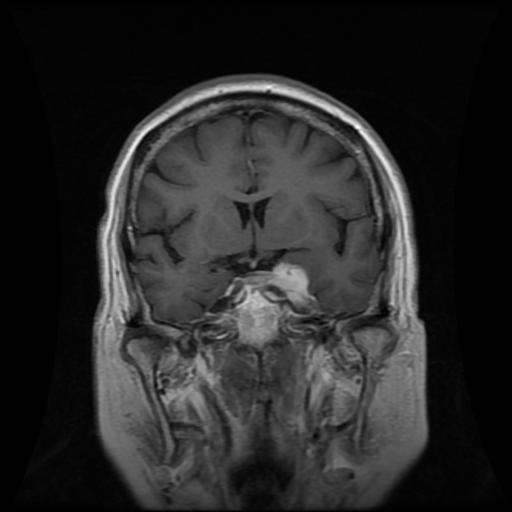
Label: meningioma